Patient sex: F
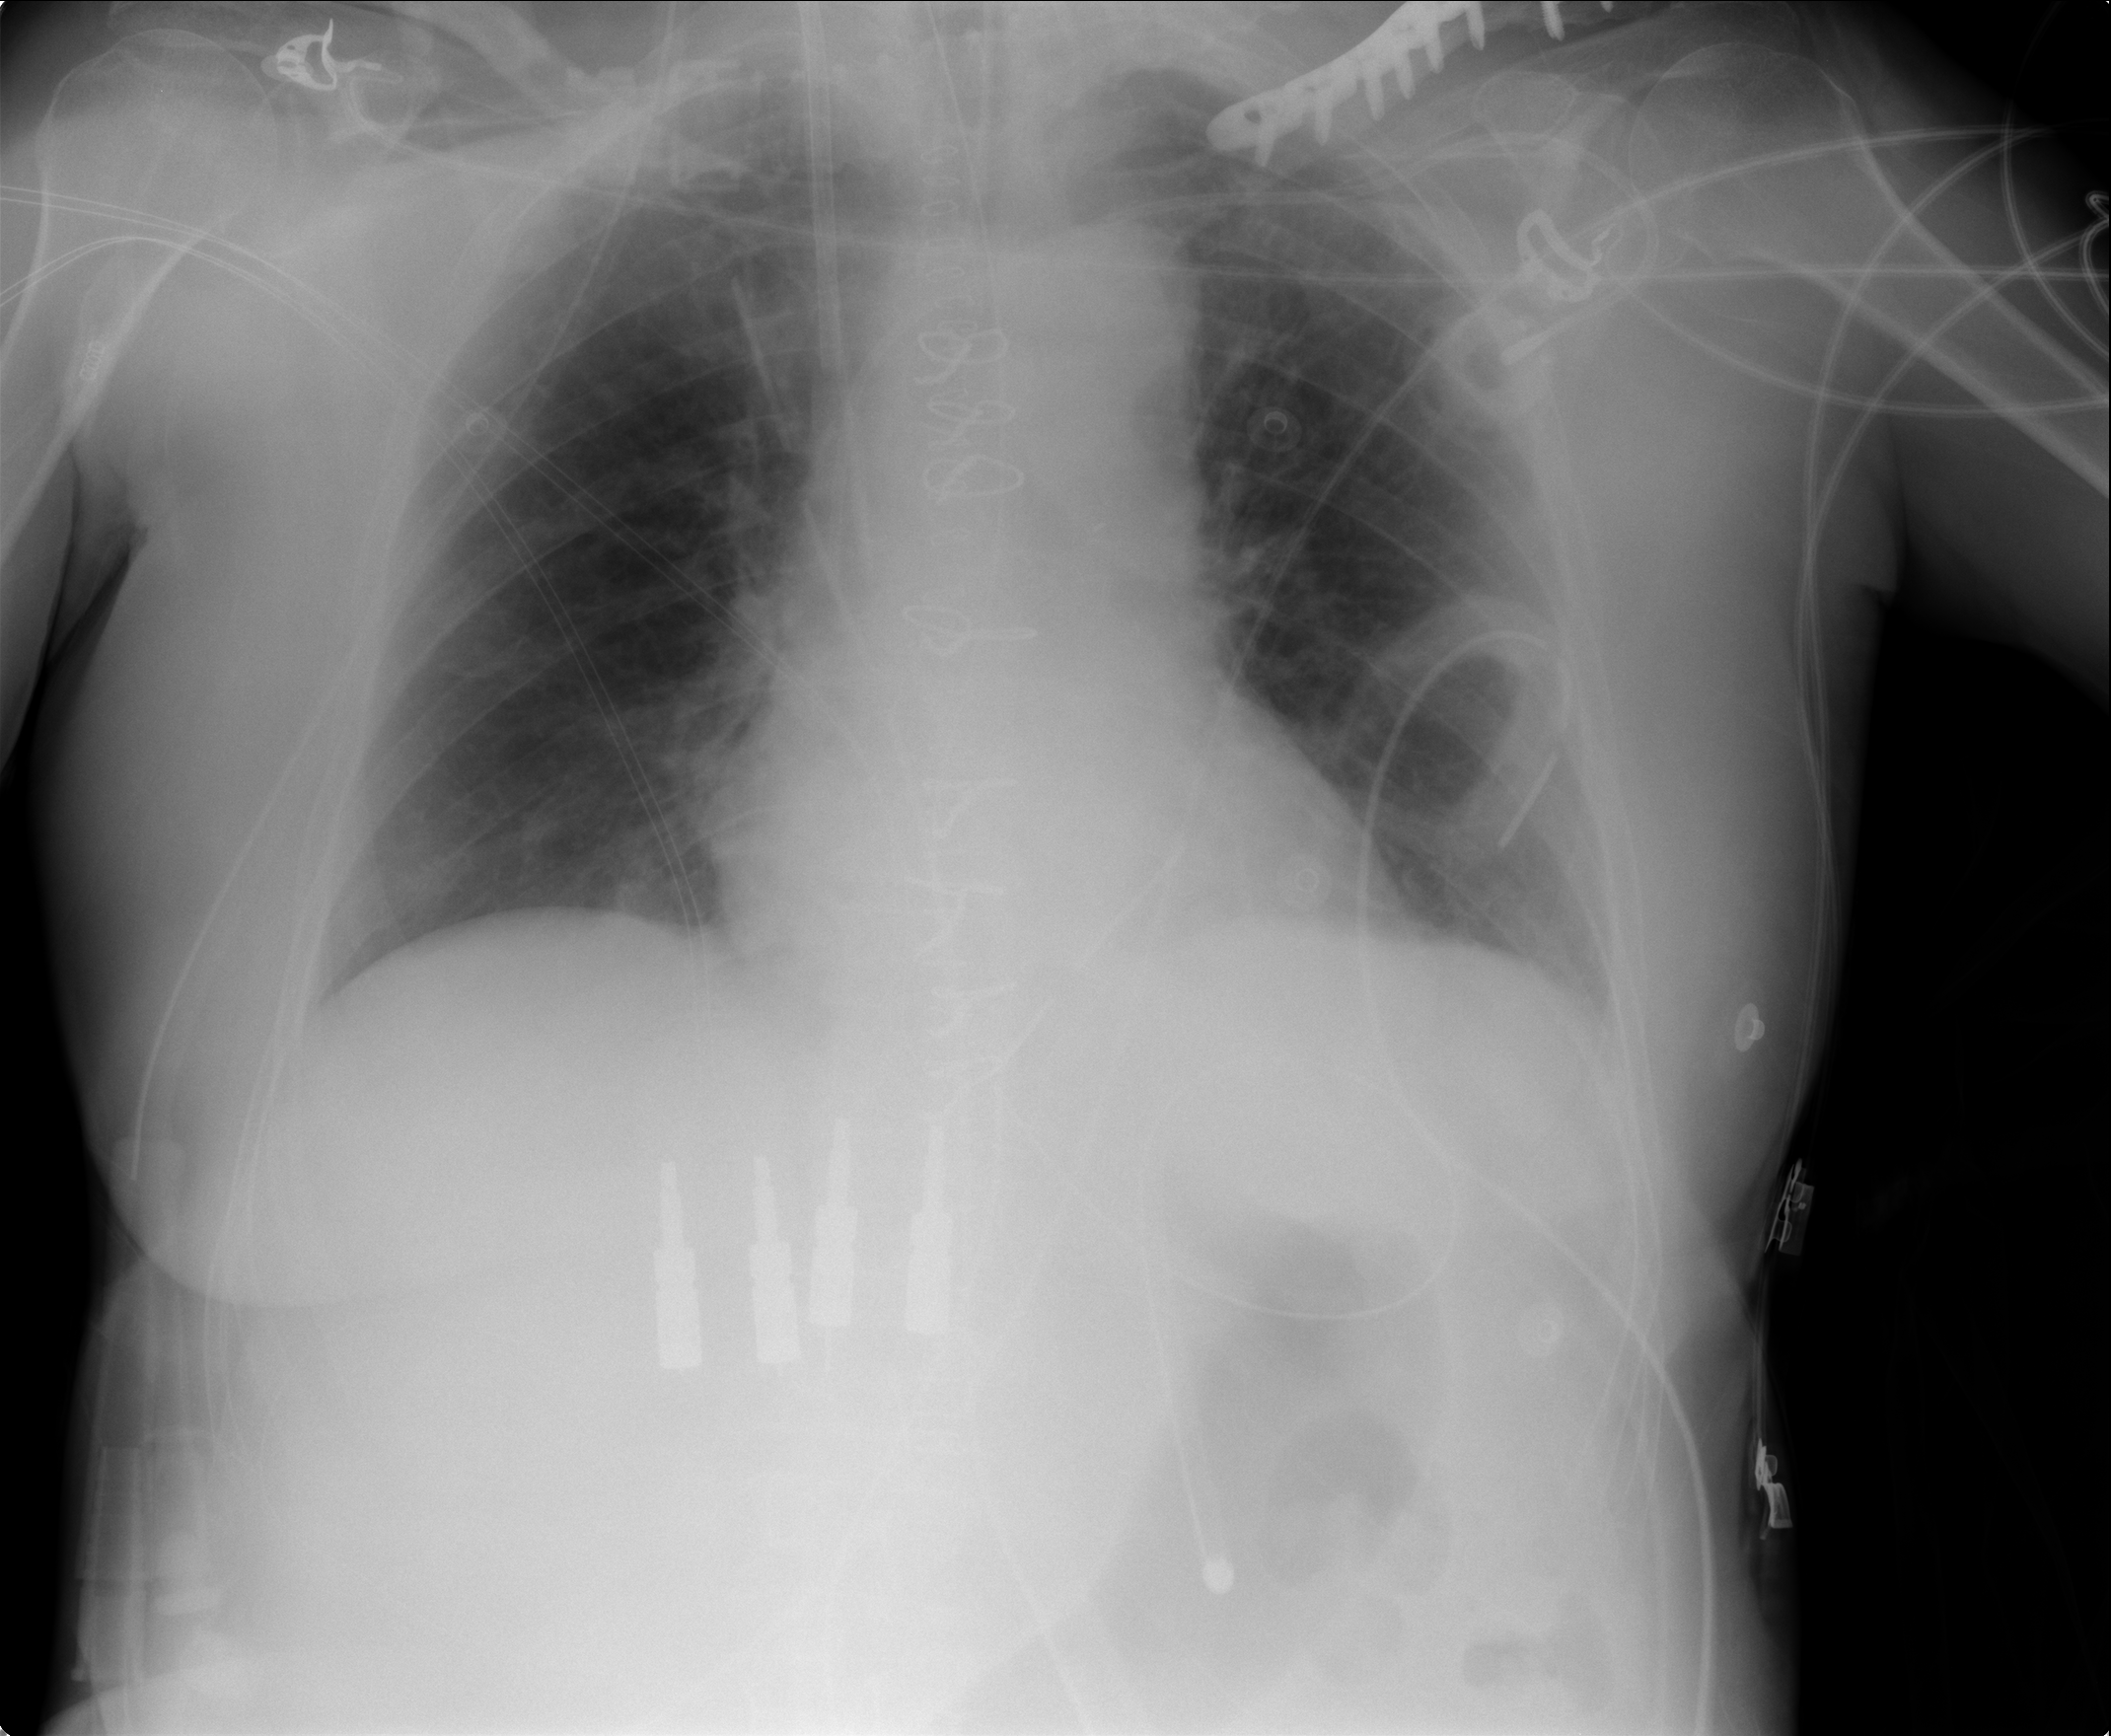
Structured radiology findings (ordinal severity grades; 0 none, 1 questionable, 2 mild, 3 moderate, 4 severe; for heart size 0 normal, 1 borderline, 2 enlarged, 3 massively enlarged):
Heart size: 0
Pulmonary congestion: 2
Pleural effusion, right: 0
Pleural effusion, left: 0
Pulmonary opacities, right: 0
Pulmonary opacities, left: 0
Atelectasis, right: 0
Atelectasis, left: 0